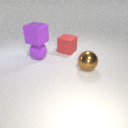
large brown metal sphere in front of large red rubber cube